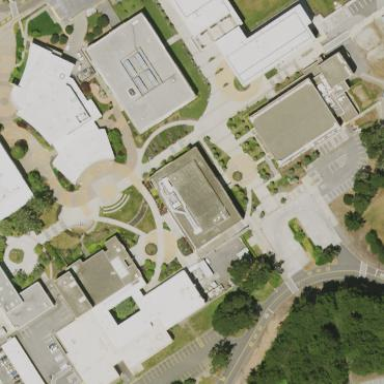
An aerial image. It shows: College building.